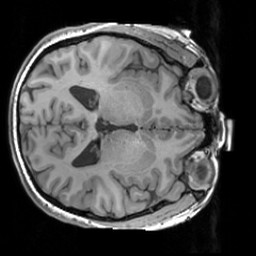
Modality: T1w
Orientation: axial
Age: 25
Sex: female
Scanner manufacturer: siemens
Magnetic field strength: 3 T
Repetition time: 1.63 s
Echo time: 0.00311 s